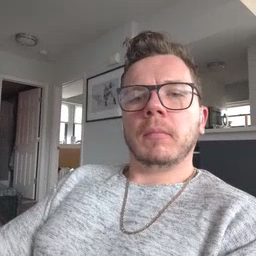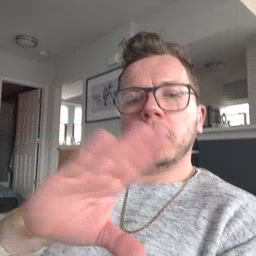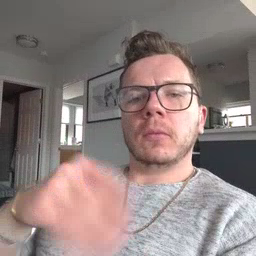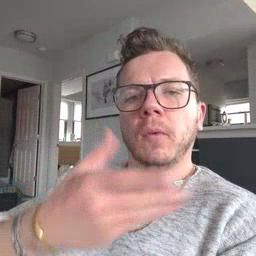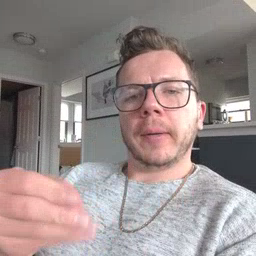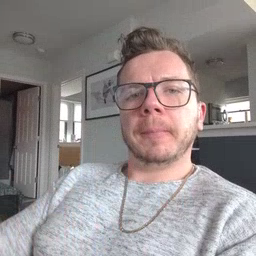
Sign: story